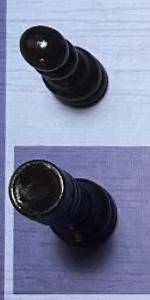
Label: Rook_Black